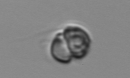
Label: Dinophyceae